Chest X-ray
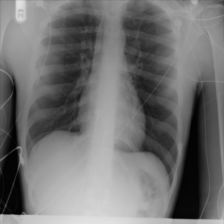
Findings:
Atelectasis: negative
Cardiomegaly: negative
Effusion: negative
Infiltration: negative
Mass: negative
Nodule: negative
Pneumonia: negative
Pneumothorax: negative
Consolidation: negative
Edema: negative
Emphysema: negative
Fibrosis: negative
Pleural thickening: negative
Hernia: negative